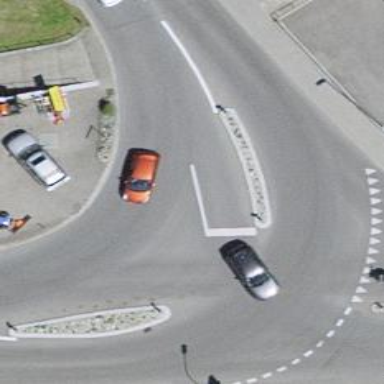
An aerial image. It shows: Traffic calming island.